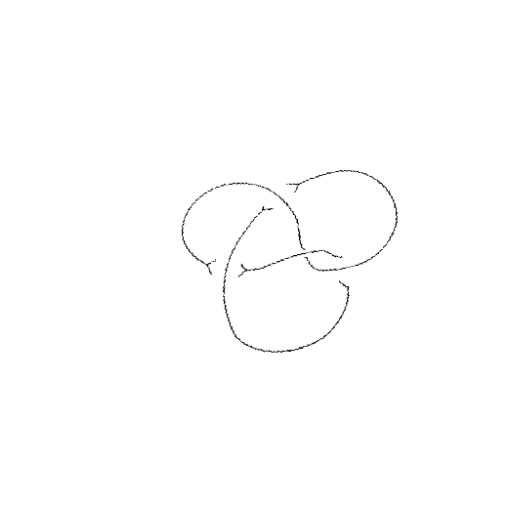
Crossing number: 4